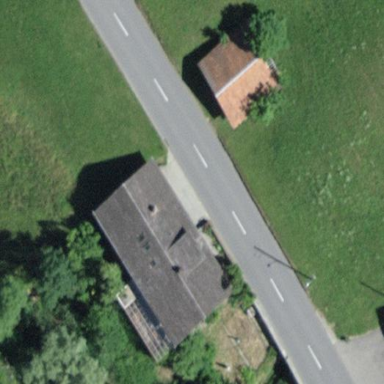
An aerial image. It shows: Farm building.